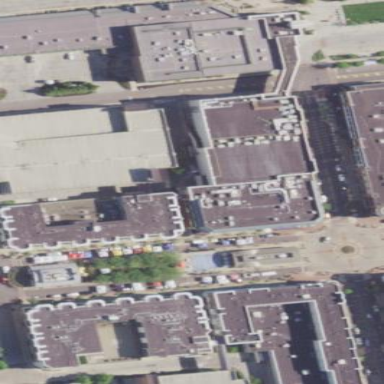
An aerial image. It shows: Retail building that serves as mall.